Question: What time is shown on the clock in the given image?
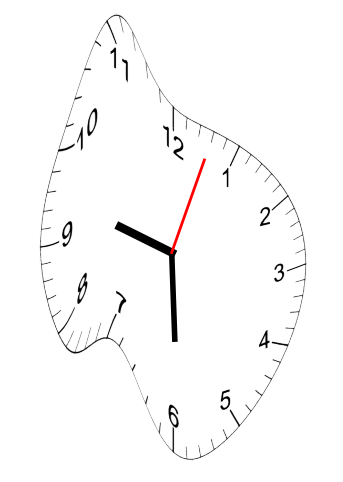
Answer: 09:30:03